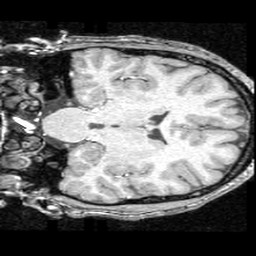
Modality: T1w
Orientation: coronal
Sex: male
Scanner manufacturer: ge
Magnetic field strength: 1.5 T
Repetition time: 21 s
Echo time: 0.008 s